Interaction volume radius: 5 \u00c5
Interaction volume height: 40 \u00c5
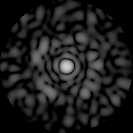
Disorder parameter: 0.8203